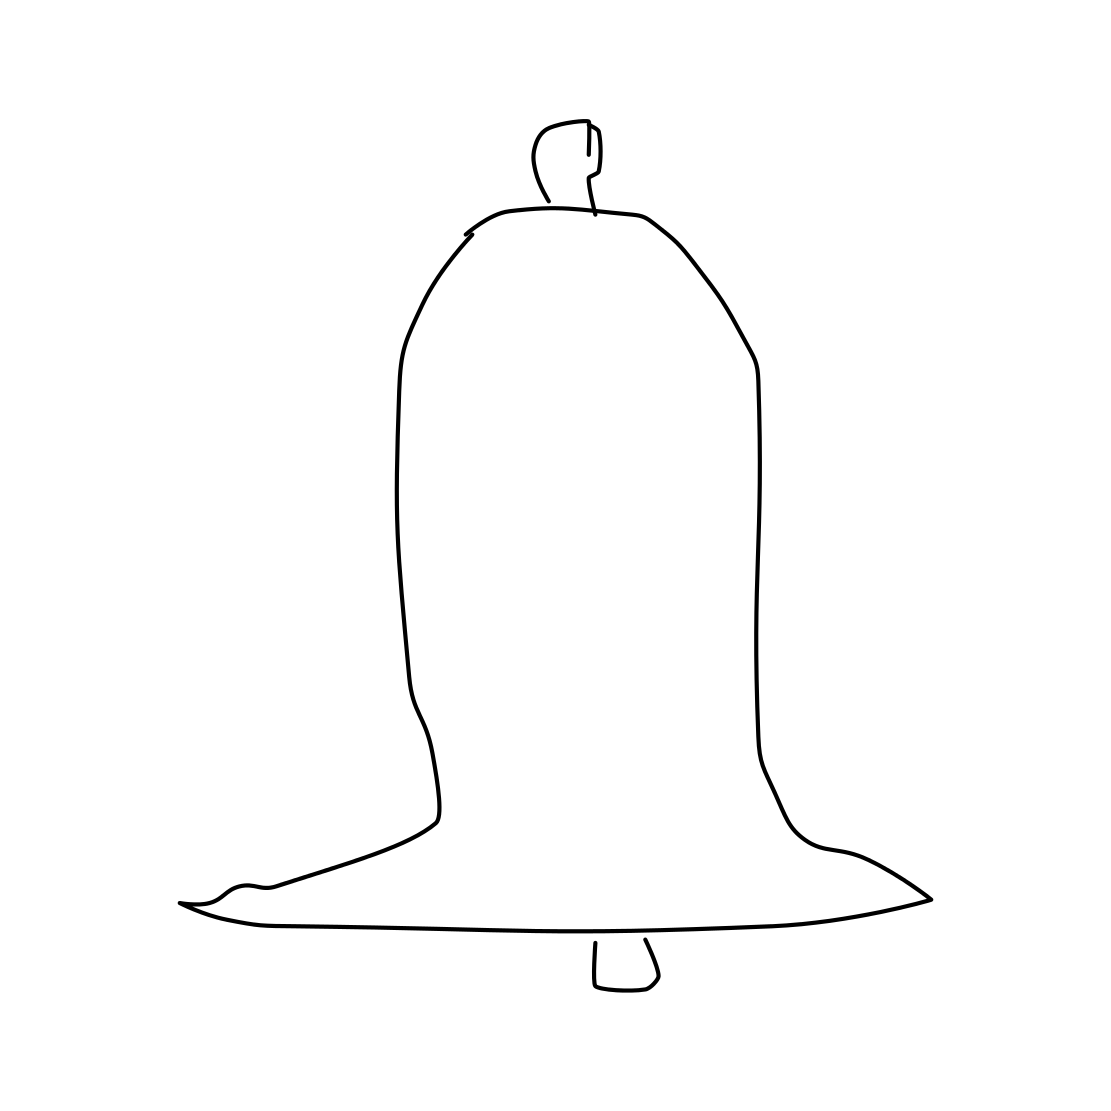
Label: bell